Aerial crown-view tile of a tropical tree (Barro Colorado Island, Panama), acquired 20250124:
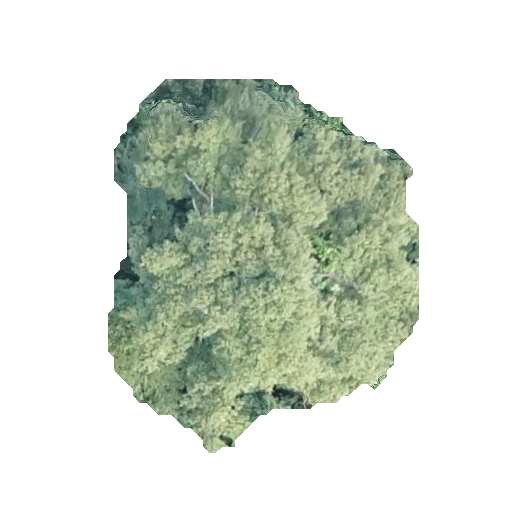
Species: Ficus insipida
GBIF accepted scientific name: Ficus insipida
Crown area: 131.27 m²